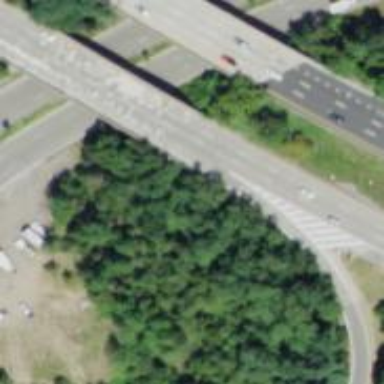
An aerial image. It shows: Asphalt bridge on motorway.